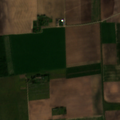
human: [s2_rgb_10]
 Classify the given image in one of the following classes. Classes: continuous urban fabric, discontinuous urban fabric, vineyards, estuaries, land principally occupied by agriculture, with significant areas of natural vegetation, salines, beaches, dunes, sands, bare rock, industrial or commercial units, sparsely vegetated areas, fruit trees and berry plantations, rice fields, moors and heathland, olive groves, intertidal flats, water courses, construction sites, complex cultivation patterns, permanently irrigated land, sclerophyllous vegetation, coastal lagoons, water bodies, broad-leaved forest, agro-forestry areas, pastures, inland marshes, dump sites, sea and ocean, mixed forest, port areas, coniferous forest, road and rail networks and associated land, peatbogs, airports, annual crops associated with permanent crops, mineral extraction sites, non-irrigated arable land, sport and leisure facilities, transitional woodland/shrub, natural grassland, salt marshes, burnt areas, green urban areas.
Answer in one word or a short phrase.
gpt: non-irrigated arable land